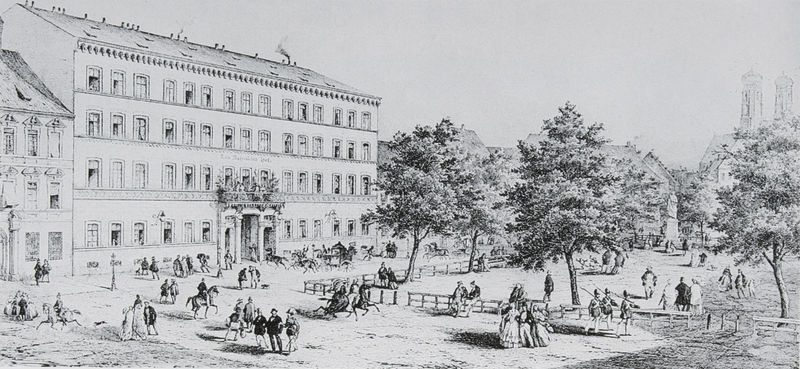
Titel: Hotel Bayerischer Hof
Künstler: Friedrich von Gärtner
Standort: München
Institution: Münchner Stadtmuseum
Schlagwörter: baum, blätter, himmel, laub, mann, weiß, bäume, frauen, kirchturm, menschen, damen, fenster, frau, laterne, männer, schwarz, säule, säulen, tür, zeichnung, dach, gebäude, haus, park, rasen, schloss, wiese, zaun, menge, architektur, barock, verzerrung, wache, stamm, kirche, rauch, wiesen, personen, england, kamin, kamine, kinder, pferd, pferde, reiter, turm, garten, fassade, perspektive, schule, graphik, zäune, kutsche, platz, figuren, soldaten, geländer, tor, gruppen, eingang, türme, münchen, palast, spaziergang, druck, schwarzweiss, radierung, stich, flanieren, bänke, spazierengehen, fries, portal, feiertag, mittelalter, marktplatz, achsen, spiele, spaziergänger, schaten, kupferstich, stockwerke, englischer garten, englisch, architekturzeichnung, flaute, schwarzwei, lustwandeln, biergarten, türem, scharz weiß, stadtszene, verpixelt